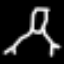
Label: frog